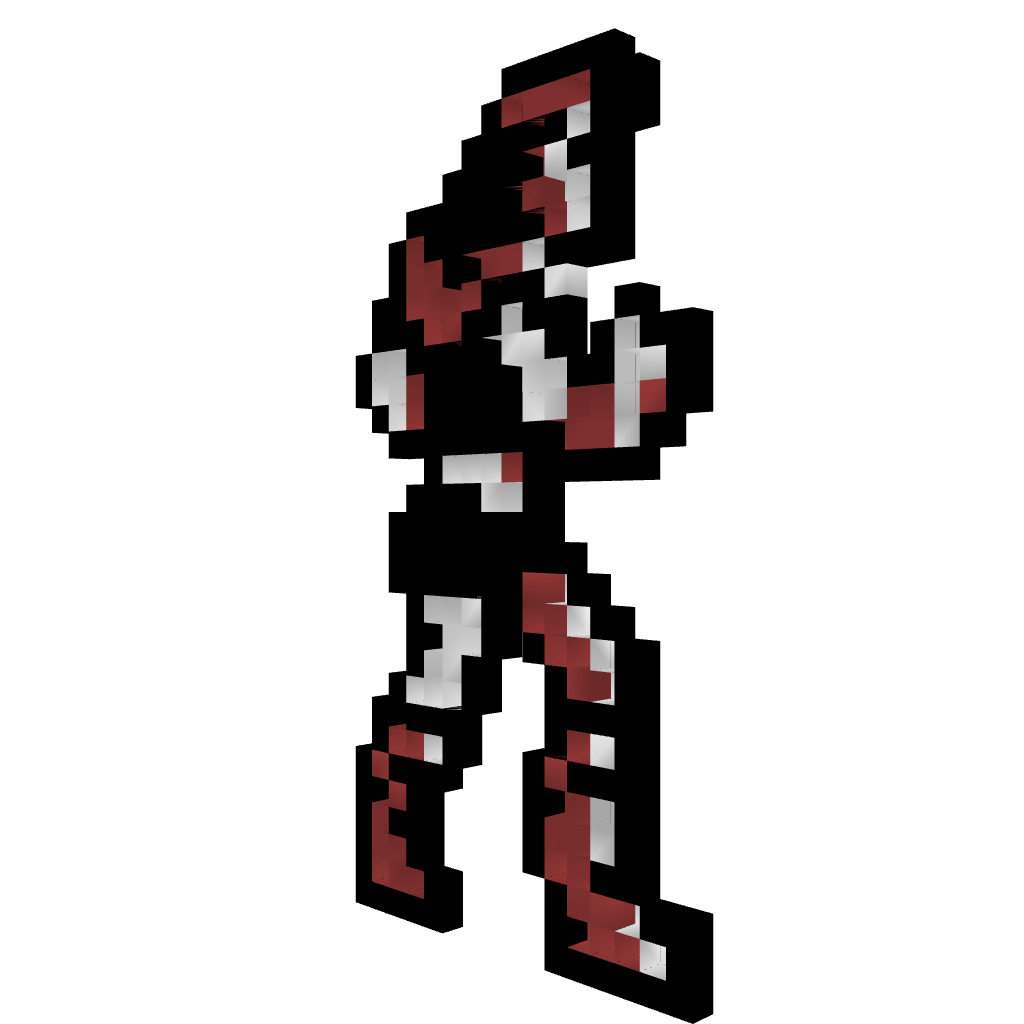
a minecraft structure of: Trevor from Castlevania 3 bad low quality